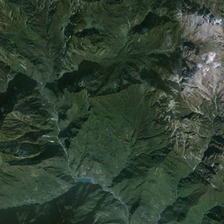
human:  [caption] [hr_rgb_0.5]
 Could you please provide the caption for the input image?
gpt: one side of this big sharp mountain is bald while oterh places are covered with plants .

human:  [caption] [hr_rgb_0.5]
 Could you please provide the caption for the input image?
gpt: two mountainpeak are covered with snow .

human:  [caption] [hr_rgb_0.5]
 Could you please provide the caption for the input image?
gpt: two mountainpeak are covered with snow .

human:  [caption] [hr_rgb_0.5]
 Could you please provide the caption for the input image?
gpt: two mountainpeak are covered with snow .

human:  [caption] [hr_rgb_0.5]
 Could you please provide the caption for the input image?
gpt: it is a piece of irregular green mountains .